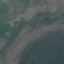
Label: HerbaceousVegetation